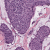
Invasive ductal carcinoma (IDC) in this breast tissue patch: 1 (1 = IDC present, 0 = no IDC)